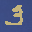
Label: 3